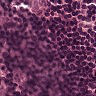
Metastatic tissue present: no